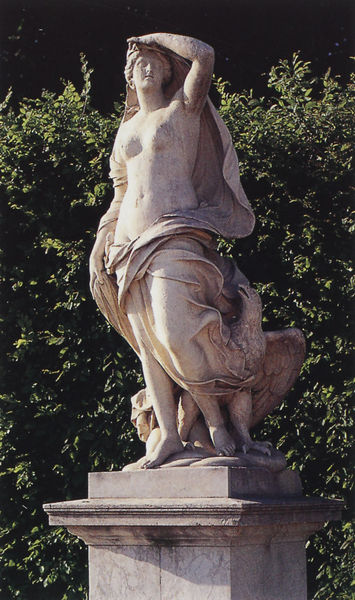
Titel: Die Luft
Künstler: Etienne Le Hongre
Standort: Versailles, Schlossgarten (EU - F)
Schlagwörter: adler, flügel, schatten, umhang, bäume, grün, busen, frau, licht, marmor, weiss, blick, park, gefieder, sockel, locken, skulptur, statue, beine, nabel, göttin, xyz, statue frau